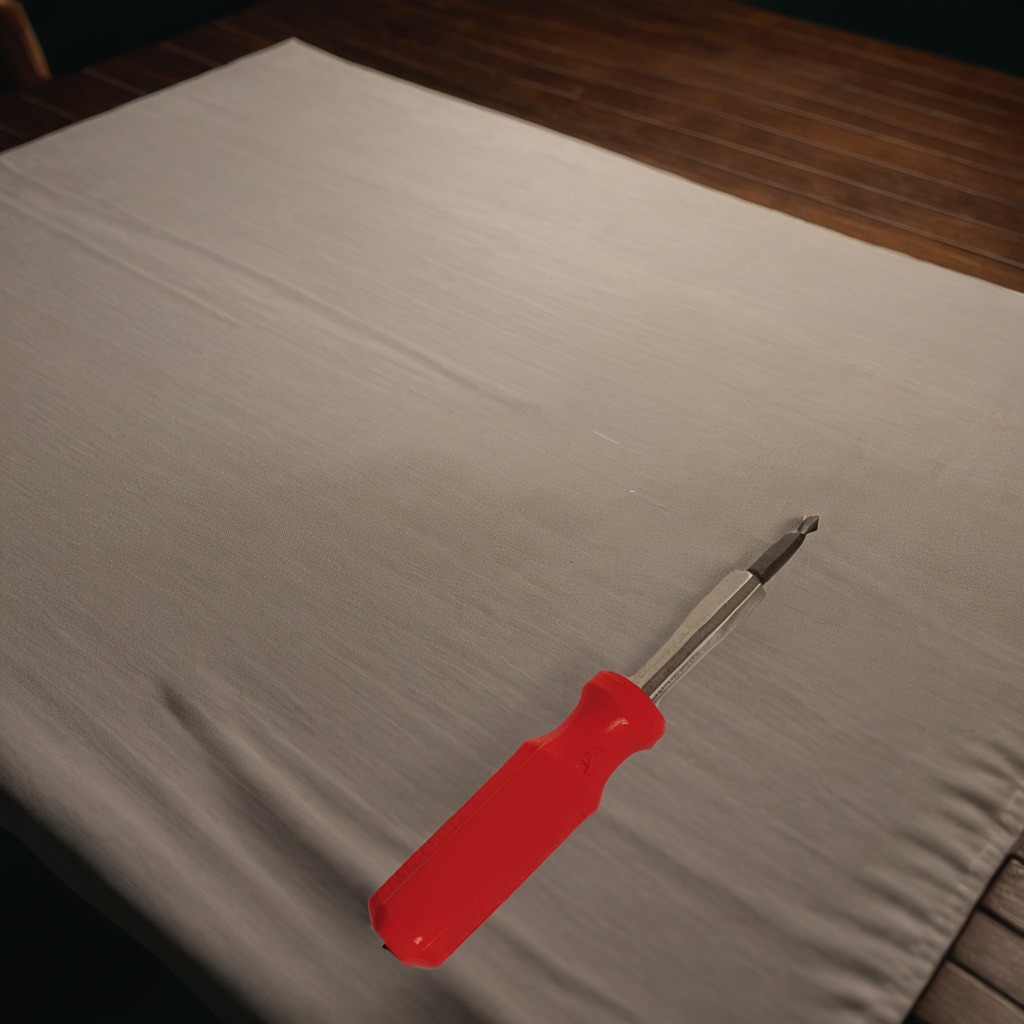
A screwdriver is lying on a wooden table in a workshop at night.